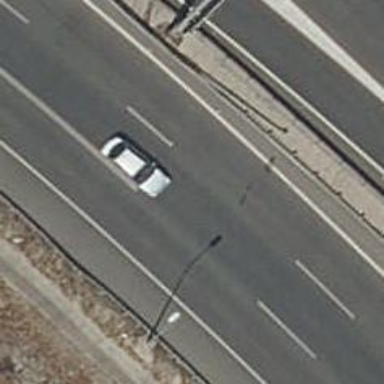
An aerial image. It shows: Motorway link.